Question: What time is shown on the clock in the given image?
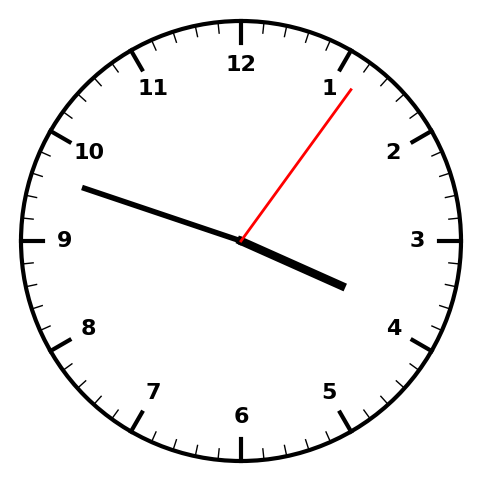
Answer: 03:48:06